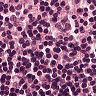
Metastatic tissue present: no